Field crop: tomato
Growth stage: 2
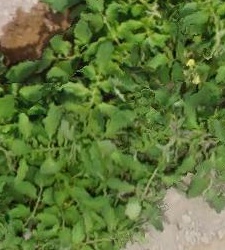
Species: tomato